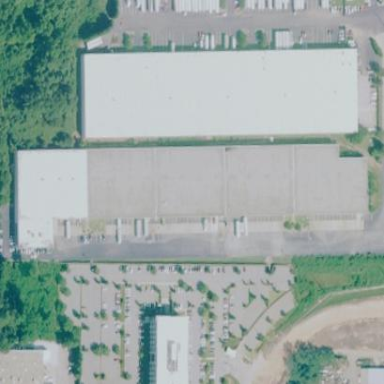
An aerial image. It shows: Warehouse building.